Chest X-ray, AP view. Patient: 47 years old, sex M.
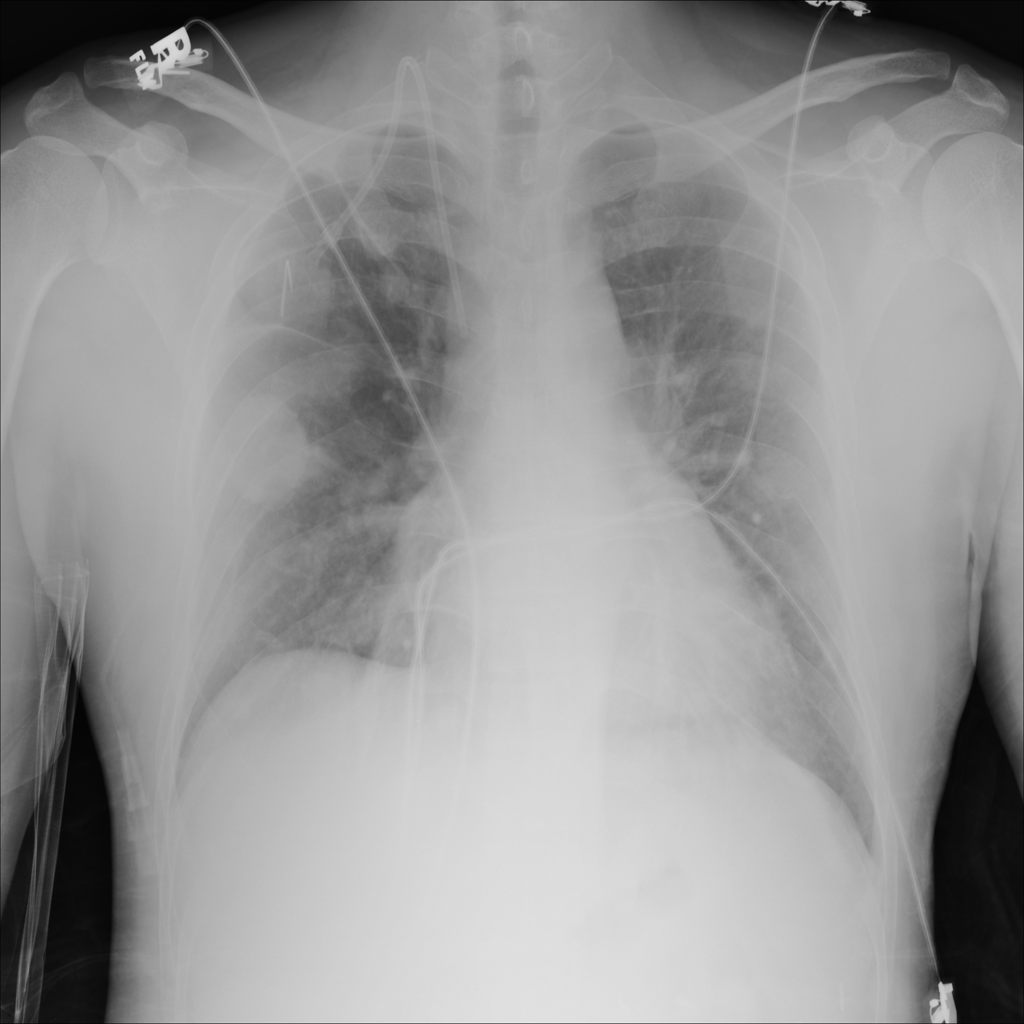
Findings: Nodule